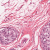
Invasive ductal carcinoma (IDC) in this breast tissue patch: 0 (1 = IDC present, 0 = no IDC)